Question: I set topology as can seen in the image below. I want to add different flow-tables to each switch. But if I type
'''
dpctl add-flow in_port=1,nw_dst=10.0.0.2,actions=output:3
'''
the flow table is added to both s1 and s2!
How can I add a different flow-table to each switch?

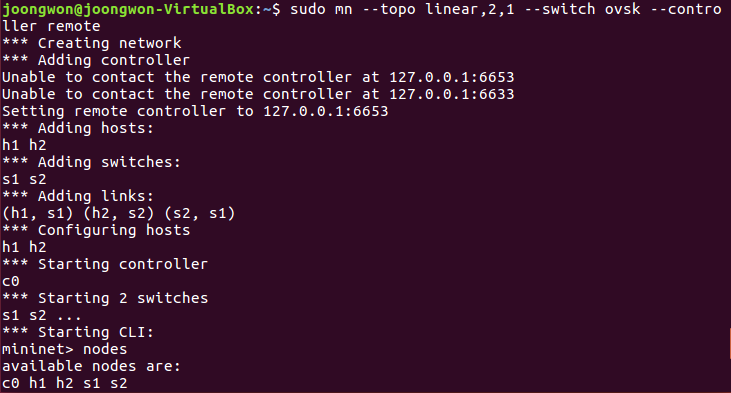
Answer: You can't do this with dpctl command, you have to use "sh ovs-ofctl" command.
Also mininet answered a question related with dpctl in <URL>
Here is what i did:
'''
yavuz@ubuntu:~$ sudo mn --topo linear,2,1 --switch ovsk --controller=remote
*** Creating network
*** Adding controller
Connecting to remote controller at 127.0.0.1:6653
*** Adding hosts:
h1 h2
*** Adding switches:
s1 s2
*** Adding links:
(h1, s1) (h2, s2) (s2, s1)
*** Configuring hosts
h1 h2
*** Starting controller
c0
*** Starting 2 switches
s1 s2 ...
*** Starting CLI:
'''
Lets dump flows:
'''
mininet> dpctl dump-flows
*** s1 ------------------------------------------------------------------------
NXST_FLOW reply (xid=0x4):
cookie=0x0, duration=10.979s, table=0, n_packets=21, n_bytes=1674, idle_age=1, priority=0 actions=CONTROLLER:65535
*** s2 ------------------------------------------------------------------------
NXST_FLOW reply (xid=0x4):
cookie=0x0, duration=10.974s, table=0, n_packets=21, n_bytes=1674, idle_age=1, priority=0 actions=CONTROLLER:65535
'''
Add a flow to s1:
'''
mininet> sh ovs-ofctl add-flow s1 in_port=5,nw_dst=10.0.0.5,actions=output:5
2017-08-03T16:06:41Z|00001|ofp_util|INFO|normalization changed ofp_match, details:
2017-08-03T16:06:41Z|00002|ofp_util|INFO| pre: in_port=5,nw_dst=10.0.0.5
2017-08-03T16:06:41Z|00003|ofp_util|INFO|post: in_port=5
'''
Now, as seen in flow dump, flows for each switch are different:
'''
mininet> dpctl dump-flows
*** s1 ------------------------------------------------------------------------
NXST_FLOW reply (xid=0x4):
cookie=0x0, duration=2.644s, table=0, n_packets=0, n_bytes=0, idle_age=2, in_port=5 actions=output:5
cookie=0x0, duration=20.971s, table=0, n_packets=21, n_bytes=1674, idle_age=11, priority=0 actions=CONTROLLER:65535
*** s2 ------------------------------------------------------------------------
NXST_FLOW reply (xid=0x4):
cookie=0x0, duration=20.965s, table=0, n_packets=21, n_bytes=1674, idle_age=11, priority=0 actions=CONTROLLER:65535
mininet>
'''